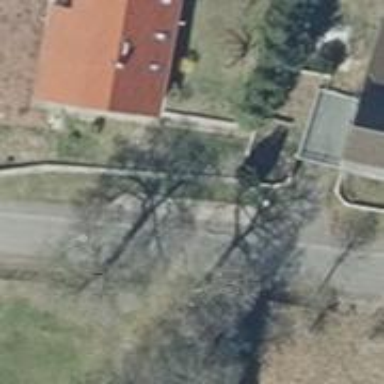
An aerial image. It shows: Residential road.